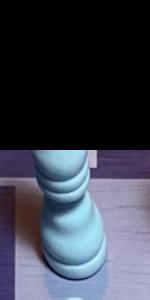
Label: Bishop_White